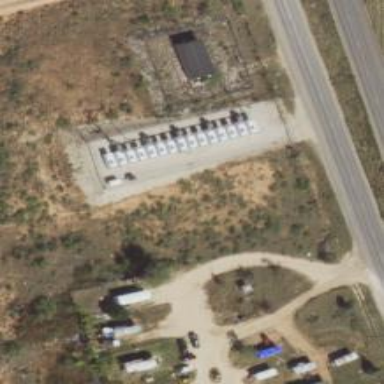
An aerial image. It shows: Generator is pictured.